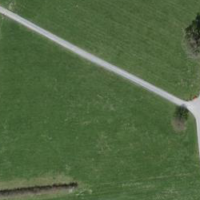
EUNIS habitat code: 25
Species observed at this site:
Cardamine pratensis
Veronica chamaedrys